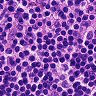
Metastatic tissue present: no